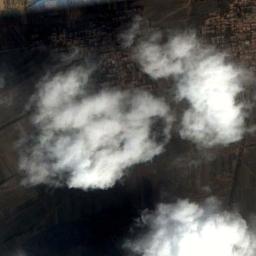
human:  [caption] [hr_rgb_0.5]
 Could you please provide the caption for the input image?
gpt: The white cloud is above many buildings .

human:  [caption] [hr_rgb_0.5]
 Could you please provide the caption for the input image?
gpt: The cumulus clouds are located above the land and some buildings are on the land .

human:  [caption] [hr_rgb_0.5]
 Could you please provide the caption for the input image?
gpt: There is a little thin cloud above the farmland .

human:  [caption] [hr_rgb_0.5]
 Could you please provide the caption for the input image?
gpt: White clouds on the ground .

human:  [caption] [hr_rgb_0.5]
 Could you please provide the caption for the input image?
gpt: A few pieces of white cloud over a residential area .